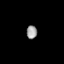
Tissue: prostate
Cell type: Epithelial cells
Senescence score: 0.3185
Nuclear area (px): 137
Mean DAPI intensity: 157.613